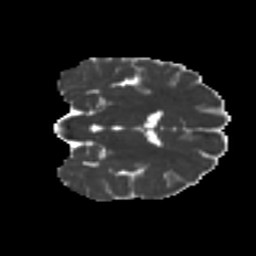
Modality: MD
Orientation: coronal
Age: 23
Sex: female
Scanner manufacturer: ge
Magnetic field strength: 3 T
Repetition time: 7.8 s
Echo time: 0.061 s